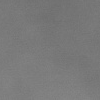
Atmospheric dust classification: dusty